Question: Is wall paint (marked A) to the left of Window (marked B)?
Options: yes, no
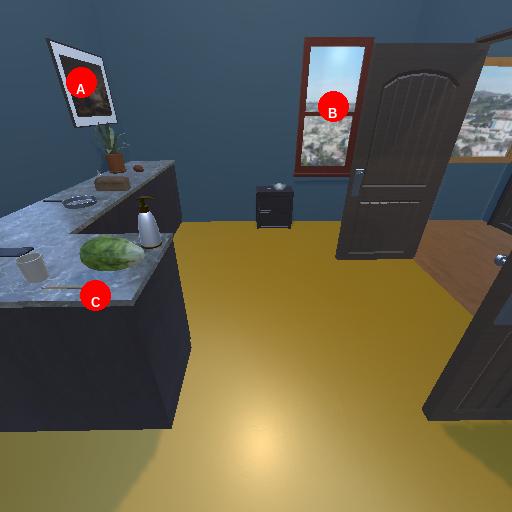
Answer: yes